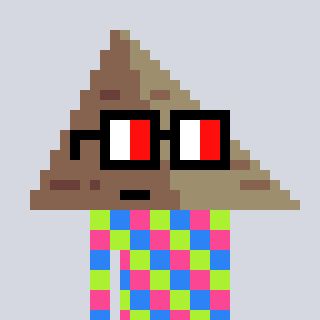
a pixel art character with square glasses with black frames and red eyes, a pyramid-shaped head and a slimegreen-colored body on a cool background